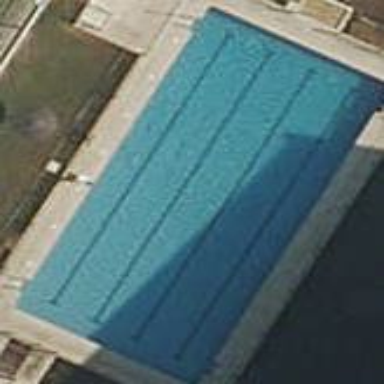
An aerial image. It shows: Swimming pool located in leisure land.